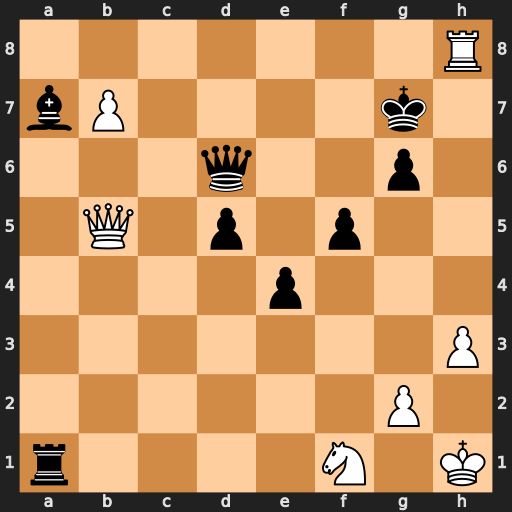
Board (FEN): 7R/bP4k1/3q2p1/1Q1p1p2/4p3/7P/6P1/r4N1K
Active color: w
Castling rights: -
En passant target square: -
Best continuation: Qb2+ Qf6 b8=Q Bxb8 Qxb8